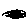
Label: flower